Question: I am using Reportviewer control in ASP.NET pages.
It was running well in till date, today I changed some styling of page and the Reportviewer toolbar is now distorted.
How to fix that?

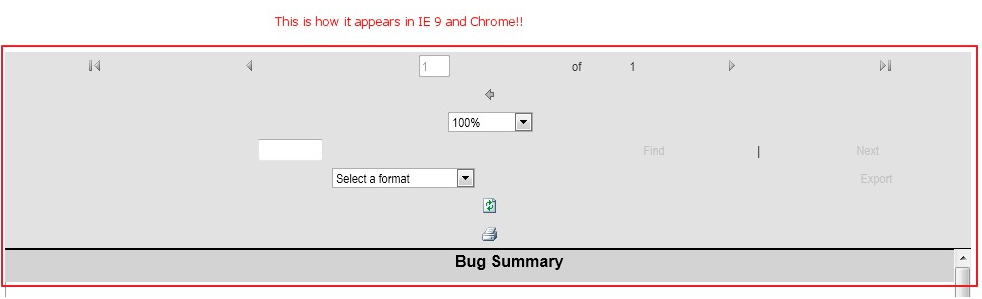
Answer: Its mainly because you have declared Global Style in css.